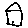
Label: house